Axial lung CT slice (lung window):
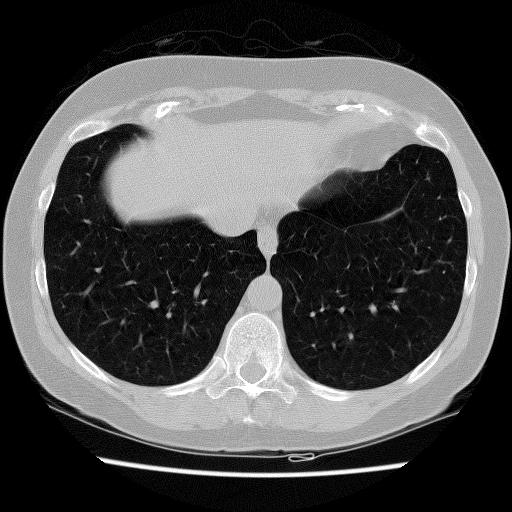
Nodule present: no